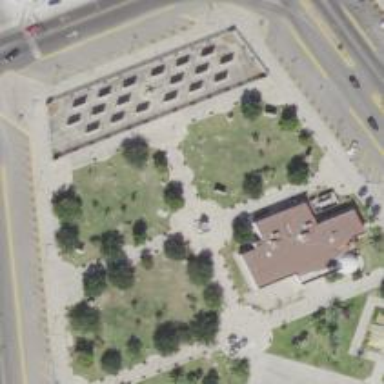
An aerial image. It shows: Memorial site with historic significance.